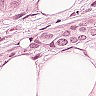
Metastatic tissue present: yes